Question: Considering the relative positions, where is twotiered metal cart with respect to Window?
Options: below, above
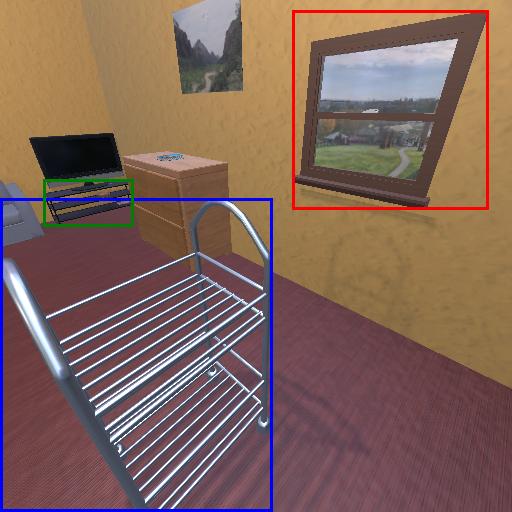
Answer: below